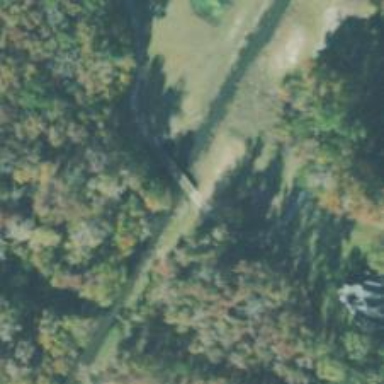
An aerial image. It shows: Bridge over path used as golf cartpath.